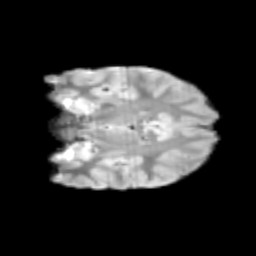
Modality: T2w
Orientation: coronal
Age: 9
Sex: female
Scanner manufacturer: siemens
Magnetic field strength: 3 T
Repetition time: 3.8 s
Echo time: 0.07 s